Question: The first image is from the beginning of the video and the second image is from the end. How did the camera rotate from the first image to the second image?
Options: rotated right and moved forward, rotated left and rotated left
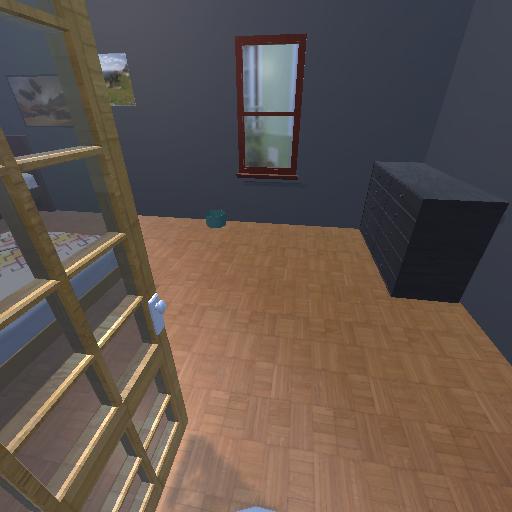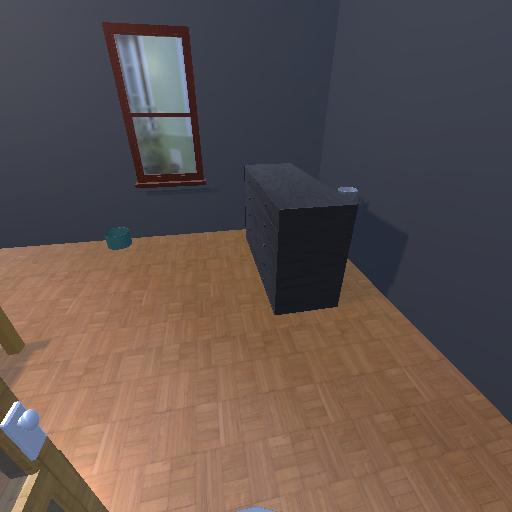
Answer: rotated right and moved forward